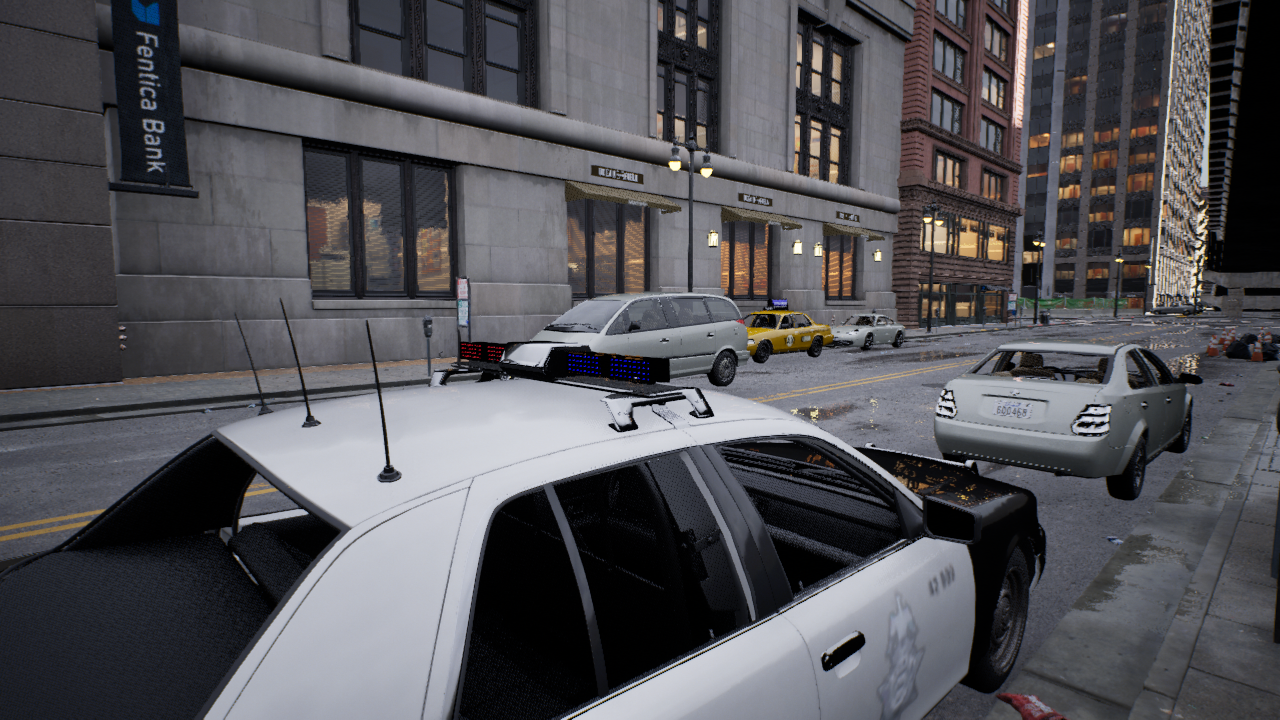
Venue: downtown
Lighting: clear day
Vehicle rig: minivan